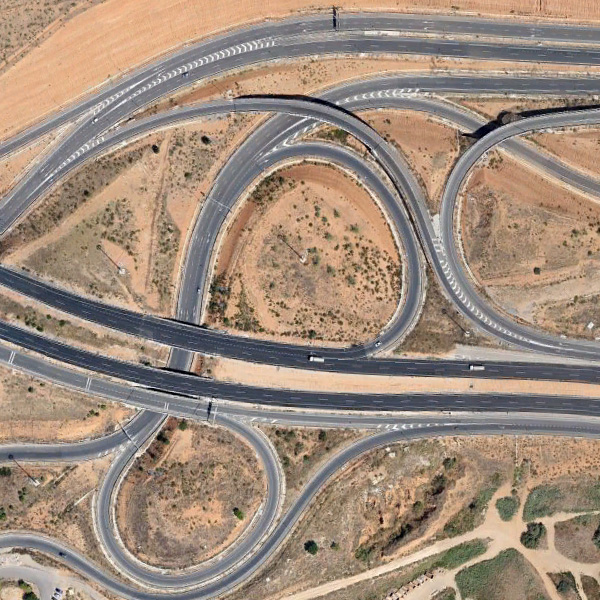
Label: Viaduct